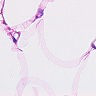
Metastatic tissue present: no